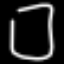
Label: square